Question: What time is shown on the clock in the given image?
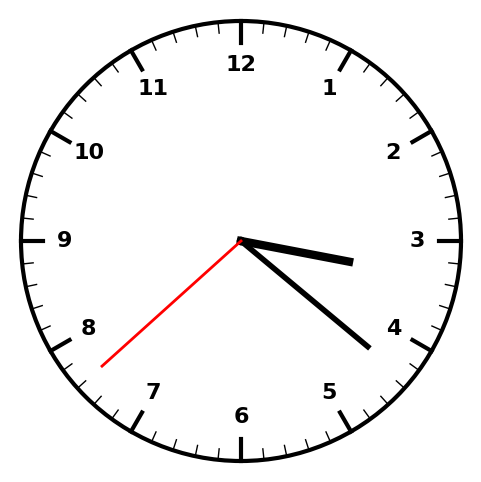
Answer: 03:21:38